Question: My current slideshow css with script doesn't seem to accept a common height for the images. Because of this... when they transition the smaller pictures look like they are actually displaying partially above the previous one (aka you see the older image below it). Is there a reason why the height value I have set doesn't do anything and how do I fix this?
CSS
'''
/* For Slideshow */
/* the slide container with a fixed size */
.slides {
box-shadow: 0px 0px 6px black;
margin-left: 0;
margin-right: 0;
width: 500px;
height: 200px;
postion: relative;
}
/* the images are positioned absolutely to stack. opacity transitions are animated. */
.slides img {
display: block;
position: absolute;
transition: opacity 1s;
opacity: 0;
width: 100%;
}
/* the first image is the current slide. it's faded in. */
.slides img:first-child {
z-index: 2; /* frontmost */
opacity: 1;
}
/* the last image is the previous slide. it's behind
the current slide and it's faded over. */
.slides img:last-child {
z-index: 1; /* behind current slide */
opacity: 1;
}
.container {
margin-left: auto;
margin-right: auto;
background-color: #B2D1E0;
width: 1000px;
height: 200px;
border-top: 3px solid black;
position: relative;
margin-bottom: 100px;
}
'''
HTML
'''
<script>
function nextSlide() {
var q = function(sel) { return document.querySelector(sel);
}
q(".slides").appendChild(q(".slides img:first-child"));
}
setInterval(nextSlide, 3000)
</script>
<div class = "container">
<div class="slides">
<img src="http://media02.hongkiat.com/programming-myth/programmer.jpg">
<img src="How-to-Hire-a-Software-Developer1.jpg">
<img src="info-tech-business.jpg">
<img src="IT-Outsourcing.jpg">
<img src="http://lorempixel.com/500/300/?r=5">
</div>
</div>
'''

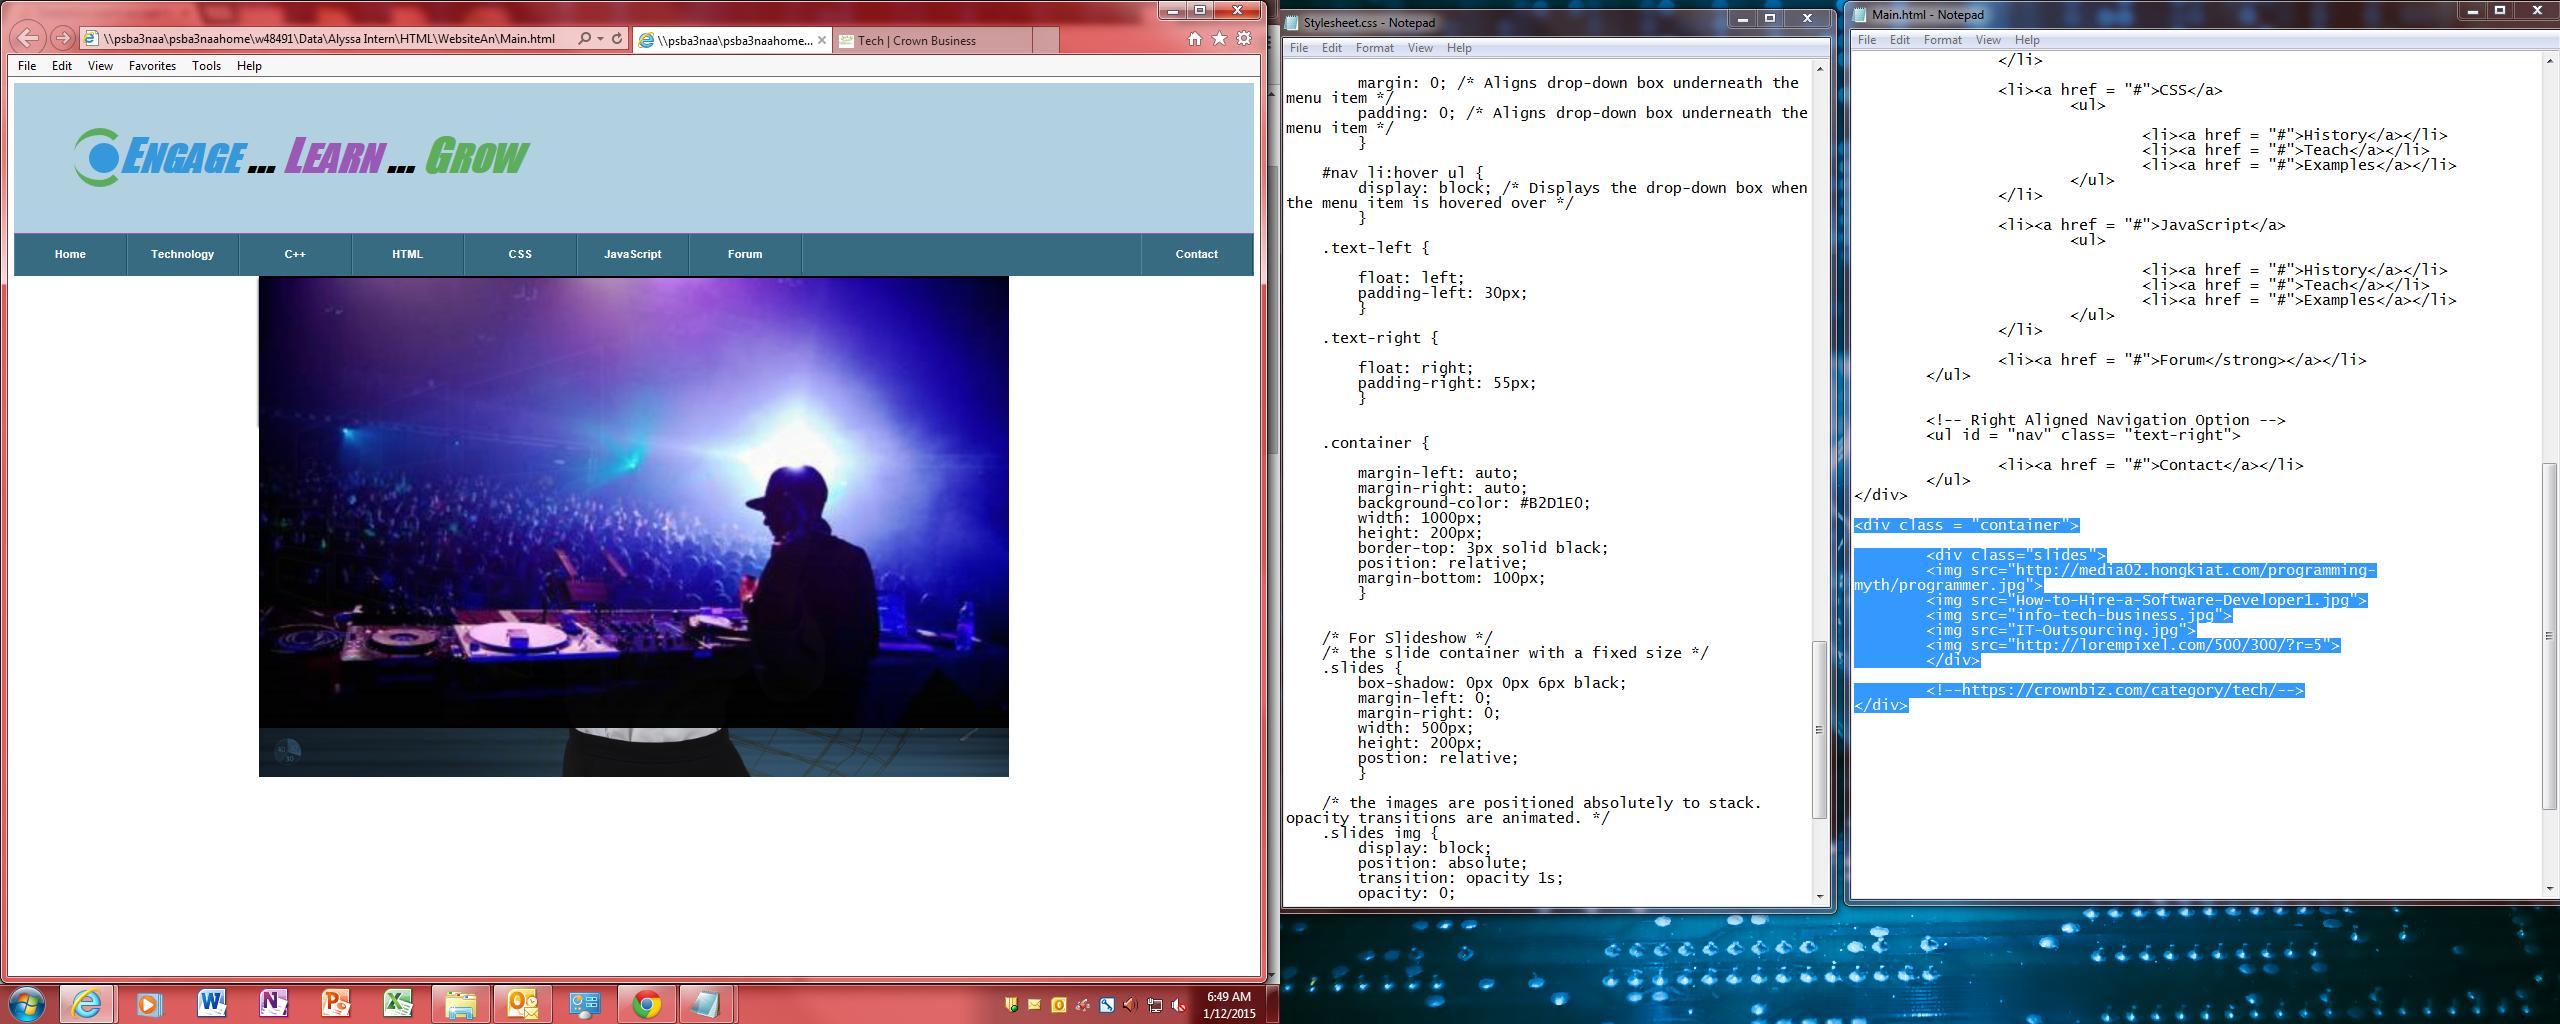
Answer: Add height in slides img as well. Hope this will work
'''
.slides img {
display: block;
position: absolute;
transition: opacity 1s;
opacity: 0;
width: 100%;
height:200px;
margin-top:0px;
}
'''